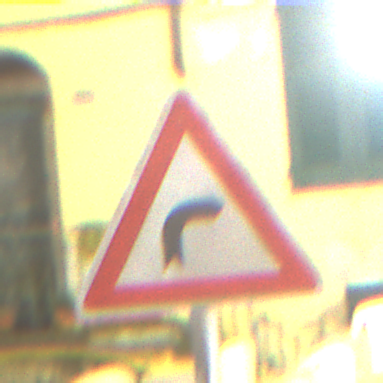
Verkehrszeichen: KurveRechts
Umgebung: Outdoor, Urban
Tageszeit: Night
Wetter: PartlyCloudy
Licht: Artificial
Jahreszeit: NotSpecified
Kontrast: HighContrast